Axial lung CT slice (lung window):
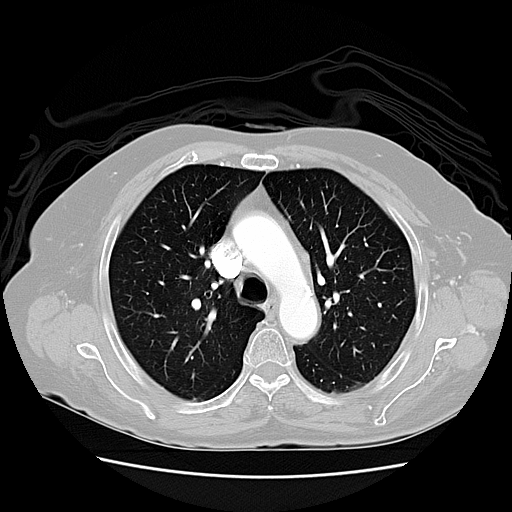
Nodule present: no